Рабочее вещество тепловой машины совершает цикл Карно (см. рисунок) между изотермами $T$ и $T_{1}$ $\left(T_{1}>T\right)$.  Холодильником является резервуар, температура которого постоянна и равна $T_{2}=200~К$ $\left(T_{2} < T \right)$. Теплообмен между рабочим веществом и холодильником осуществляется посредством теплопроводности. Количество теплоты, отдаваемое в единицу времени холодильнику, $q=a \left(T-T_{2}\right)$, где $a=1~кВт/К$. Теплообмен рабочего вещества с нагревателем происходит непосредственно при $T_{1}=800~К$.
Полагая, что продолжительность изотермических процессов одинакова, а адиабатических весьма мала, найдите температуру «холодной» изотермы $T$, при которой мощность $N$ тепловой машины наибольшая.
Определите наибольшую мощность тепловой машины.
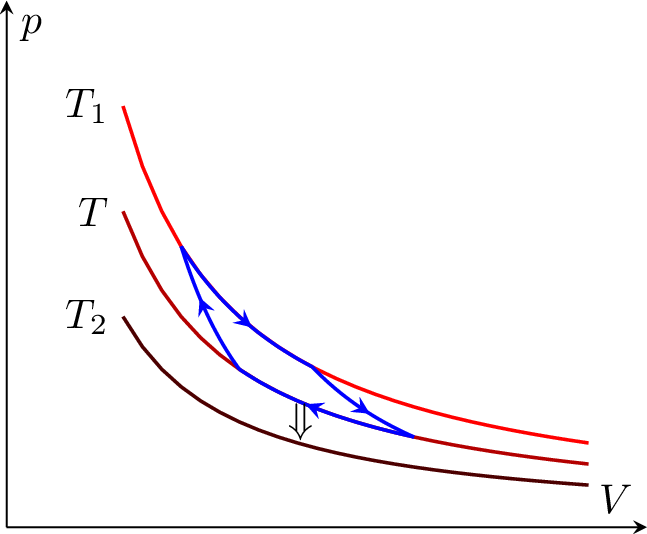
Полагая, что продолжительность изотермических процессов одинакова, а адиабатических весьма мала, найдите температуру «холодной» изотермы $T$, при которой мощность $N$ тепловой машины наибольшая.
Решение: За время $\tau$ холодильник получает количество теплоты, равное $Q_{x}=a\left(T-T_{2}\right) \tau$. Коэффициент полезного действия цикла Карно $$ \eta=\frac{Q_{H}-Q_{x}}{Q_{H}}=\frac{T_{1}-T}{T_{1}}. $$ Полезная работа тепловой машины равна $$ A=Q_{H}-Q_{x}=Q_{H}\left(1-\frac{T}{T_{1}}\right)=Q_{x} \frac{T_{1}}{T}\left(1-\frac{T}{T_{1}}\right)=a\left(T-T_{2}\right) \tau\left(\frac{T_{1}}{T}-1\right). $$ Мощность тепловой машины $$ N=\frac{A}{2 \tau}=\frac{a}{2}\left(T_{1}-\frac{T_{2} T_{1}}{T}-T+T_{2}\right). $$ Эта величина достигает максимума при $T=\sqrt{T_{1} T_{2}}=400~К$. Выполнив вычисления, в этом случае получим $N_{\max }=100~кBт$.
Ответ: $$ T=\sqrt{T_{1} T_{2}}=400~К. $$

Определите наибольшую мощность тепловой машины.
Ответ: $$ N_{\max }=100~кBт. $$
Темы:
T, Термодинамика, Тепловые машины, Цикл Карно, Оптимизация, Всероссийские, Мощность, Теплообмен